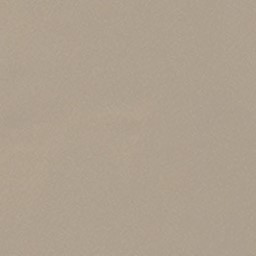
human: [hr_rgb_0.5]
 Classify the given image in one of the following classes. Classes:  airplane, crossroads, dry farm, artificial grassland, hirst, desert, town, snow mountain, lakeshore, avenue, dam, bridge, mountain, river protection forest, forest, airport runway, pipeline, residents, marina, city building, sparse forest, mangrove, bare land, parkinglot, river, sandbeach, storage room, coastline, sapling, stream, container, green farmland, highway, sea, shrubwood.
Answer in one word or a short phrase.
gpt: desert